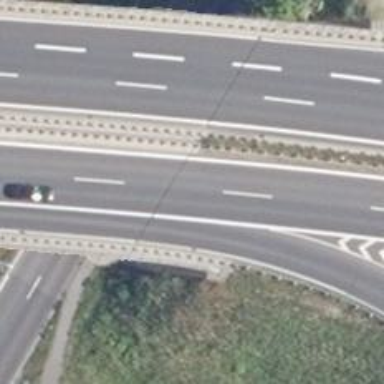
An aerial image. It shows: Motorway junction.